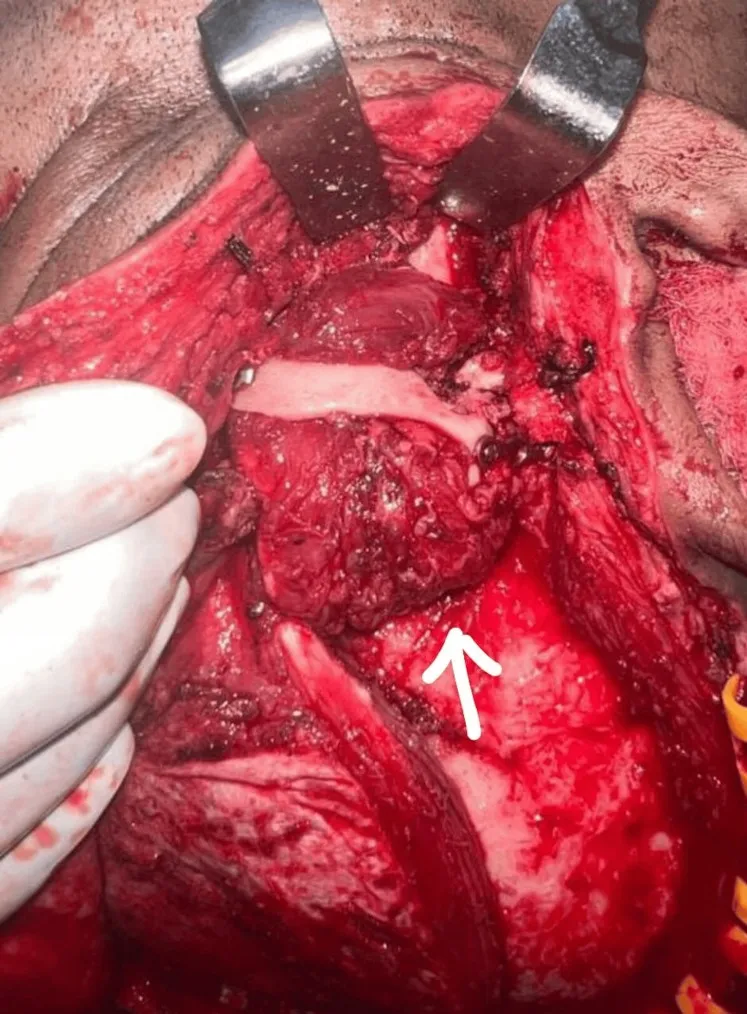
Interpositional gap arthroplasty performed using the temporalis muscle.
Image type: medical_photograph (other_medical_photograph)